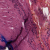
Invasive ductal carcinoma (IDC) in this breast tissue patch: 0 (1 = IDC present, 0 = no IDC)